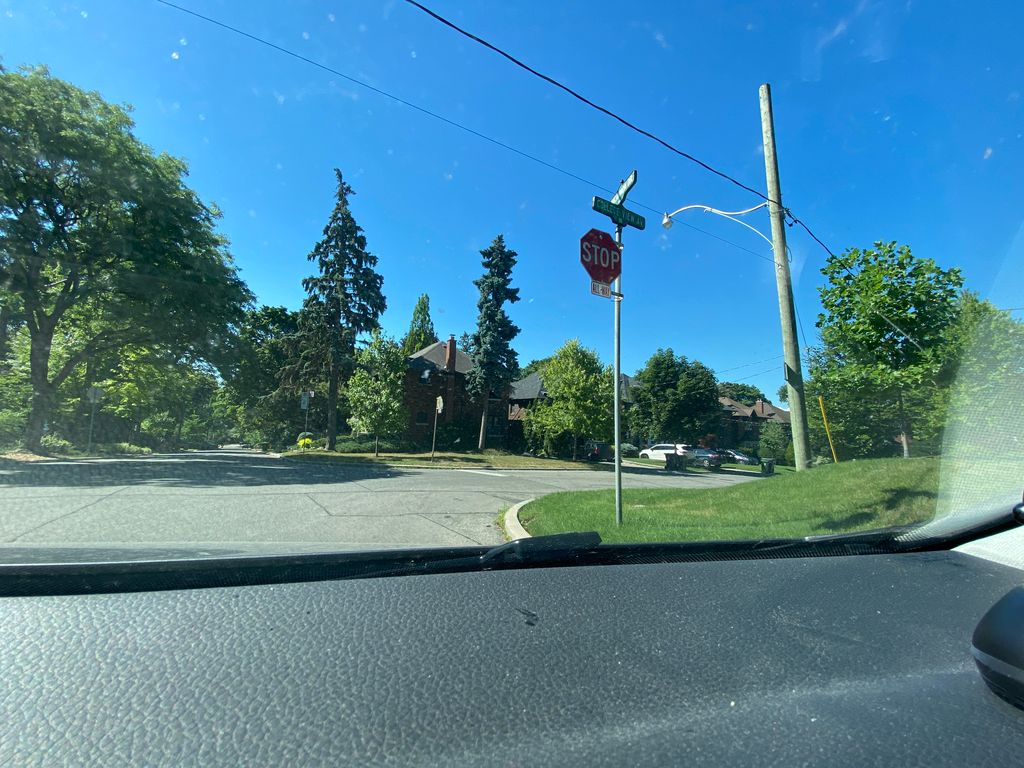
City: toronto